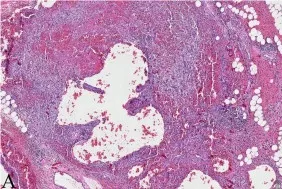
Cranial mediastinal hemangiosarcoma. (A) The sample consists of residual fat with some fibrous stroma and there are multifocal, extensive areas of hemorrhage. Surrounding areas of hemorrhage are composed of nests of neoplastic endothelial cells, 50X H&E stain objective.
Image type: pathology (h&e)